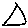
Label: triangle